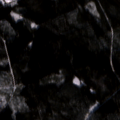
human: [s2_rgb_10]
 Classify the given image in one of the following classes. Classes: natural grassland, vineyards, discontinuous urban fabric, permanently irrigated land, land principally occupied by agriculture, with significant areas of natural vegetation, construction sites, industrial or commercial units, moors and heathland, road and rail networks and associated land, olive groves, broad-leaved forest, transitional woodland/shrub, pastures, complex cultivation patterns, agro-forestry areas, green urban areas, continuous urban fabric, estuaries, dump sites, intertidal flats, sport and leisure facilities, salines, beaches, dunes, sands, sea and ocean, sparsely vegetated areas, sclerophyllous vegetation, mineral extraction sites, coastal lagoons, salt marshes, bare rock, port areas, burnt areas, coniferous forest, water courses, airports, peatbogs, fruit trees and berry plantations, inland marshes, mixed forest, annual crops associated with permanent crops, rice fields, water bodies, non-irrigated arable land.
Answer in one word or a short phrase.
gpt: coniferous forest, mixed forest